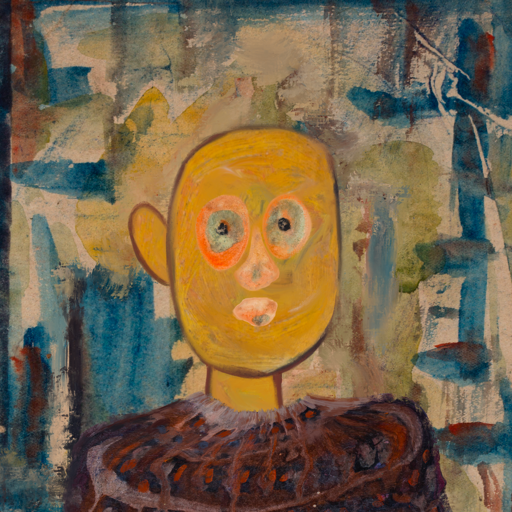
Background: Orphan, Head And Neck Front: After_Raid, Face Front: Childish, Bust: Hypocrite, Hair Front: Blank, Head Accessory: Blank, Second Necklace: Blank, Necklace: Blank, Baby: Blank